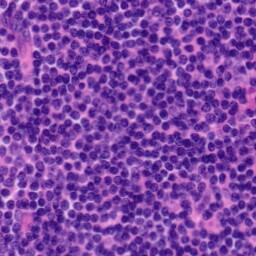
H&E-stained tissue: Tonsil